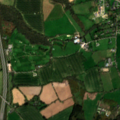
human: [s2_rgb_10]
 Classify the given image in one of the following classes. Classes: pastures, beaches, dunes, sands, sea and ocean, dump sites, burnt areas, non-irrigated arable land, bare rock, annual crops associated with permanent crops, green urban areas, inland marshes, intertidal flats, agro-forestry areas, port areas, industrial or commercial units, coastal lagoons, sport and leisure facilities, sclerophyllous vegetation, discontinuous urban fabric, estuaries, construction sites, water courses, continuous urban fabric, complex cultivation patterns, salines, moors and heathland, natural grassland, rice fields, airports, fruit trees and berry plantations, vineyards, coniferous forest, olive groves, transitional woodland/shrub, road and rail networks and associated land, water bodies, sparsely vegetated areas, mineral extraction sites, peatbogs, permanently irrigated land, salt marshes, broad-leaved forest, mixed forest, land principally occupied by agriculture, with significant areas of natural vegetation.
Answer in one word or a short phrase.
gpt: discontinuous urban fabric, road and rail networks and associated land, non-irrigated arable land, pastures, broad-leaved forest